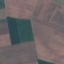
Land use / land cover class: AnnualCrop